Interaction volume radius: 10 \u00c5
Interaction volume height: 10 \u00c5
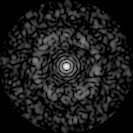
Disorder parameter: 0.8452